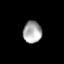
Tissue: lung
Cell type: Epithelial cells
Senescence score: 0.2329
Nuclear area (px): 398
Mean DAPI intensity: 168.342